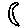
Label: moon